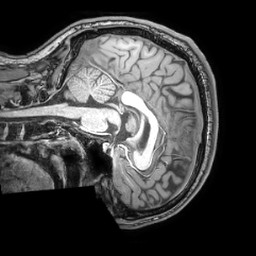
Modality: T1w
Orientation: sagittal
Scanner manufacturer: philips
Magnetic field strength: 3 T
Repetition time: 0.008 s
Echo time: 0.0035 s